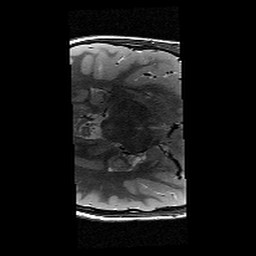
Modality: T2w
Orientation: axial
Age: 9
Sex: male
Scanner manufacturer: siemens
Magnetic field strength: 3 T
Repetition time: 9.23 s
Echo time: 0.067 s